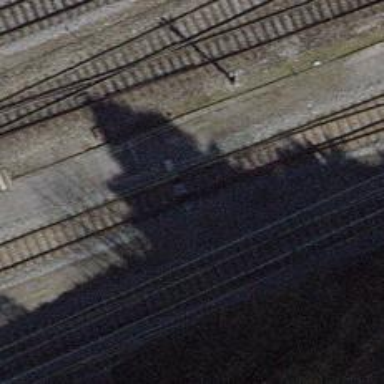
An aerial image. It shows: Railway switch.